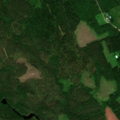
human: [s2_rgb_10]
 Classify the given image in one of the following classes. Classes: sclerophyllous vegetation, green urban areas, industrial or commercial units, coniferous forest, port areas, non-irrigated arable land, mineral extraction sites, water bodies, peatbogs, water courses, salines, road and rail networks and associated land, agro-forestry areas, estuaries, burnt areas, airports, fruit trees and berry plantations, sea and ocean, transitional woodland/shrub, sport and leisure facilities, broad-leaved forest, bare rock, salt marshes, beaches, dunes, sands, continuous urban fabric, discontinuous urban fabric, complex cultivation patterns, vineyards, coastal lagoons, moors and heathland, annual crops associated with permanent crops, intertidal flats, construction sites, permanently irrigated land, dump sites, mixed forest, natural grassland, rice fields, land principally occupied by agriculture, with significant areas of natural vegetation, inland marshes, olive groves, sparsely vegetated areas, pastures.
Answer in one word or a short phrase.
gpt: coniferous forest, mixed forest, transitional woodland/shrub